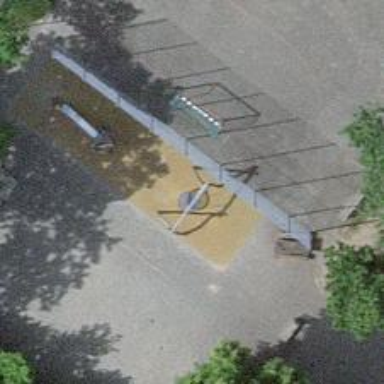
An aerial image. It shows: Playground with basket swing.